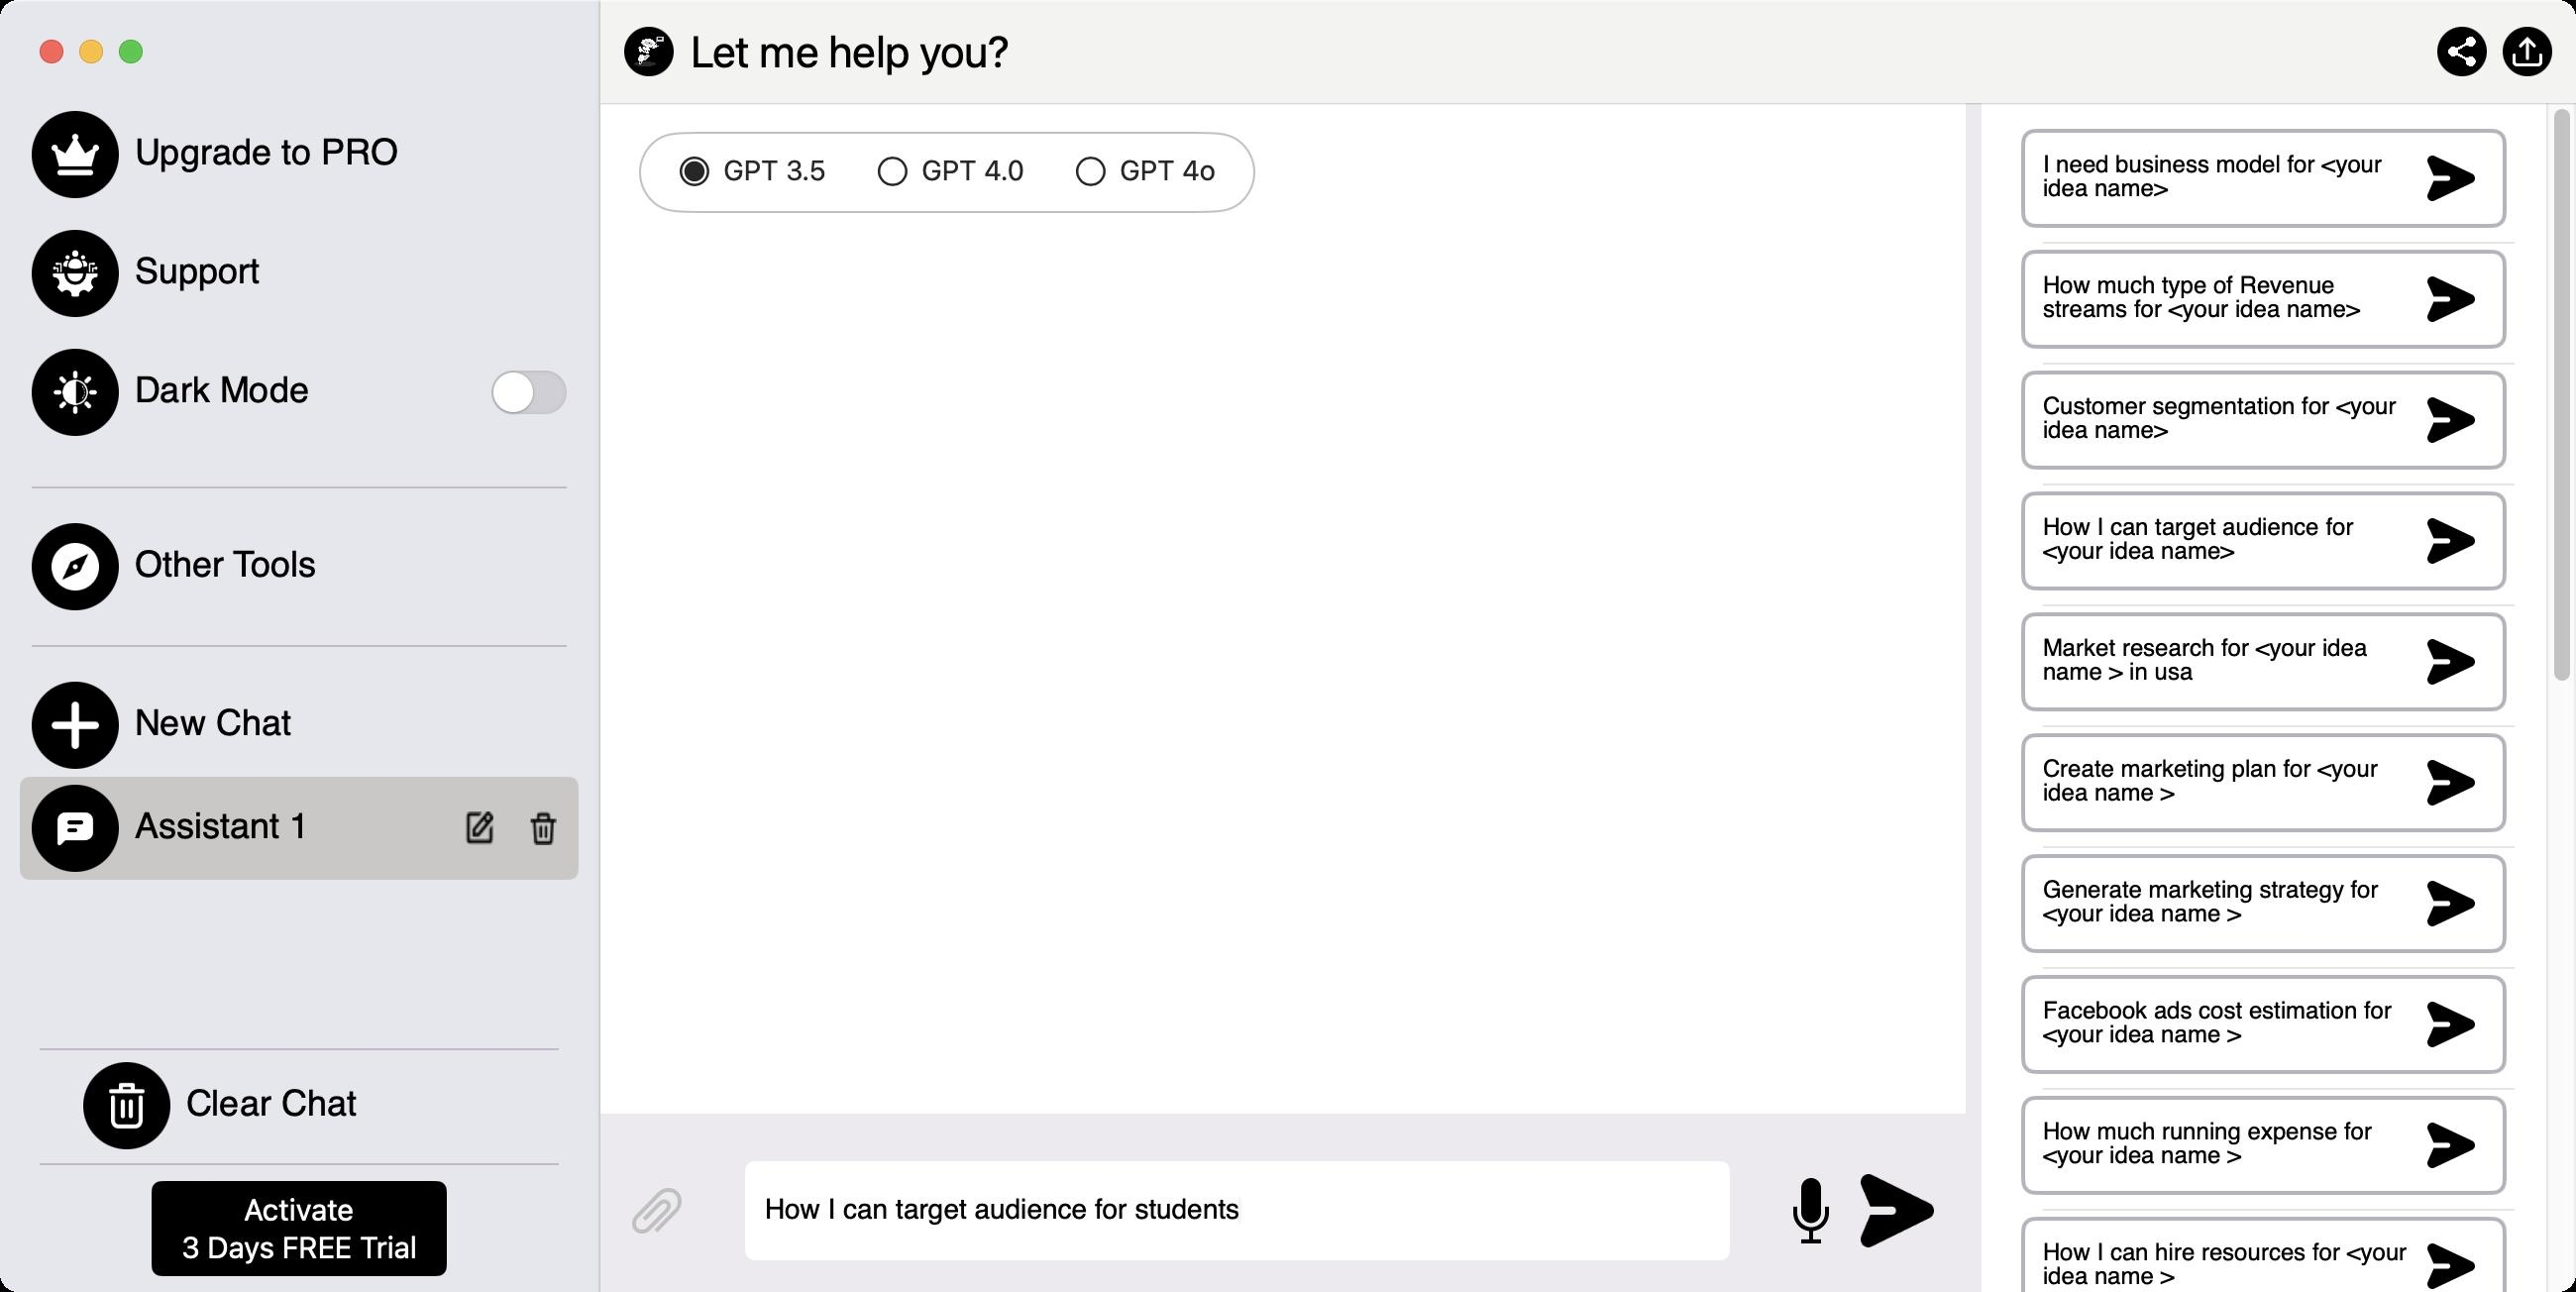
Accessibility tree:
{"name": "", "role": "AXWindow", "description": null, "role_description": "standard window", "value": null, "position": "214.00;221.00", "size": "1300;652", "children": [{"name": null, "role": "AXGroup", "description": null, "role_description": "group", "value": null, "position": "0.00;0.00", "size": "1300;652", "children": [{"name": null, "role": "AXSplitGroup", "description": null, "role_description": "split group", "value": null, "position": "0.00;0.00", "size": "1300;652", "children": [{"name": null, "role": "AXGroup", "description": null, "role_description": "group", "value": null, "position": "0.00;0.00", "size": "302;652", "children": [{"name": null, "role": "AXScrollArea", "description": null, "role_description": "scroll area", "value": null, "position": "0.00;52.00", "size": "302;469", "children": [{"name": null, "role": "AXOutline", "description": "Sidebar", "role_description": "outline", "value": null, "position": "0.00;52.00", "size": "302;469", "children": [{"name": null, "role": "AXRow", "description": null, "role_description": "outline row", "value": null, "position": "0.00;52.00", "size": "302;60", "children": [{"name": null, "role": "AXCell", "description": null, "role_description": "cell", "value": null, "position": "10.00;52.00", "size": "282;60", "children": [{"name": null, "role": "AXImage", "description": "royal-crown", "role_description": "image", "value": null, "position": "26.00;66.00", "size": "24;24", "children": []}, {"name": null, "role": "AXStaticText", "description": null, "role_description": "text", "value": "Upgrade to PRO", "position": "68.00;69.00", "size": "134;18", "children": []}]}]}, {"name": null, "role": "AXRow", "description": null, "role_description": "outline row", "value": null, "position": "0.00;112.00", "size": "302;60", "children": [{"name": null, "role": "AXCell", "description": null, "role_description": "cell", "value": null, "position": "10.00;112.00", "size": "282;60", "children": [{"name": null, "role": "AXImage", "description": "chatsupport", "role_description": "image", "value": null, "position": "26.00;126.00", "size": "24;24", "children": []}, {"name": null, "role": "AXStaticText", "description": null, "role_description": "text", "value": "Support", "position": "68.00;129.00", "size": "64;18", "children": []}]}]}, {"name": null, "role": "AXRow", "description": null, "role_description": "outline row", "value": null, "position": "0.00;172.00", "size": "302;60", "children": [{"name": null, "role": "AXCell", "description": null, "role_description": "cell", "value": null, "position": "10.00;172.00", "size": "282;60", "children": [{"name": null, "role": "AXImage", "description": "night", "role_description": "image", "value": null, "position": "26.00;186.00", "size": "24;24", "children": []}, {"name": null, "role": "AXStaticText", "description": null, "role_description": "text", "value": "Dark Mode", "position": "68.00;189.00", "size": "88;18", "children": []}, {"name": null, "role": "AXCheckBox", "description": null, "role_description": "toggle button", "value": 0, "position": "248.00;187.00", "size": "38;22", "children": []}]}]}, {"name": null, "role": "AXRow", "description": null, "role_description": "outline row", "value": null, "position": "0.00;232.00", "size": "302;28", "children": [{"name": null, "role": "AXCell", "description": null, "role_description": "cell", "value": null, "position": "10.00;232.00", "size": "282;28", "children": []}]}, {"name": null, "role": "AXRow", "description": null, "role_description": "outline row", "value": null, "position": "0.00;260.00", "size": "302;52", "children": [{"name": null, "role": "AXCell", "description": null, "role_description": "cell", "value": null, "position": "10.00;260.00", "size": "282;52", "children": [{"name": null, "role": "AXButton", "description": "Other Tools", "role_description": "button", "value": null, "position": "16.00;264.00", "size": "144;44", "children": []}]}]}, {"name": null, "role": "AXRow", "description": null, "role_description": "outline row", "value": null, "position": "0.00;312.00", "size": "302;28", "children": [{"name": null, "role": "AXCell", "description": null, "role_description": "cell", "value": null, "position": "10.00;312.00", "size": "282;28", "children": []}]}, {"name": null, "role": "AXRow", "description": null, "role_description": "outline row", "value": null, "position": "0.00;340.00", "size": "302;52", "children": [{"name": null, "role": "AXCell", "description": null, "role_description": "cell", "value": null, "position": "10.00;340.00", "size": "282;52", "children": [{"name": null, "role": "AXImage", "description": "newchat", "role_description": "image", "value": null, "position": "26.00;354.00", "size": "24;24", "children": []}, {"name": null, "role": "AXStaticText", "description": null, "role_description": "text", "value": "New Chat", "position": "68.00;357.00", "size": "80;18", "children": []}]}]}, {"name": null, "role": "AXRow", "description": null, "role_description": "outline row", "value": null, "position": "0.00;392.00", "size": "302;52", "children": [{"name": null, "role": "AXCell", "description": null, "role_description": "cell", "value": null, "position": "10.00;392.00", "size": "282;52", "children": [{"name": null, "role": "AXButton", "description": "Assistant 1", "role_description": "button", "value": null, "position": "16.00;396.00", "size": "140;44", "children": []}, {"name": null, "role": "AXImage", "description": "Edit_AssLight", "role_description": "image", "value": null, "position": "235.00;409.50", "size": "14;17", "children": []}, {"name": null, "role": "AXImage", "description": "Trash_AssLight", "role_description": "image", "value": null, "position": "267.00;409.50", "size": "14;17", "children": []}]}]}, {"name": null, "role": "AXColumn", "description": null, "role_description": "column", "value": null, "position": "10.00;52.00", "size": "282;469", "children": []}]}]}, {"name": null, "role": "AXImage", "description": "delete", "role_description": "image", "value": null, "position": "52.00;546.00", "size": "24;24", "children": []}, {"name": null, "role": "AXStaticText", "description": null, "role_description": "text", "value": "Clear Chat", "position": "93.75;548.91", "size": "86;18", "children": []}, {"name": null, "role": "AXStaticText", "description": null, "role_description": "text", "value": "Activate", "position": "123.00;601.00", "size": "56;19", "children": []}, {"name": null, "role": "AXStaticText", "description": null, "role_description": "text", "value": "3 Days FREE Trial", "position": "91.50;620.00", "size": "119;19", "children": []}]}, {"name": null, "role": "AXSplitter", "description": null, "role_description": "splitter", "value": 302.0, "position": "302.00;52.00", "size": "1;600", "children": []}, {"name": null, "role": "AXGroup", "description": null, "role_description": "group", "value": null, "position": "303.00;0.00", "size": "997;652", "children": [{"name": null, "role": "AXButton", "description": "GPT 3.5", "role_description": "button", "value": null, "position": "343.00;77.00", "size": "74;17", "children": []}, {"name": null, "role": "AXButton", "description": "GPT 4.0", "role_description": "button", "value": null, "position": "443.00;77.00", "size": "74;17", "children": []}, {"name": null, "role": "AXButton", "description": "GPT 4o", "role_description": "button", "value": null, "position": "543.00;77.00", "size": "71;17", "children": []}, {"name": null, "role": "AXScrollArea", "description": null, "role_description": "scroll area", "value": null, "position": "303.00;130.00", "size": "689;432", "children": [{"name": null, "role": "AXTable", "description": null, "role_description": "list", "value": null, "position": "303.00;130.00", "size": "689;432", "children": [{"name": null, "role": "AXColumn", "description": null, "role_description": "column", "value": null, "position": "303.00;130.00", "size": "689;432", "children": []}]}]}, {"name": null, "role": "AXImage", "description": "c_f_gallery", "role_description": "image", "value": null, "position": "319.00;599.50", "size": "25;23", "children": []}, {"name": null, "role": "AXTextField", "description": null, "role_description": "text field", "value": "How I can target audience for students", "position": "386.00;604.00", "size": "477;14", "children": []}, {"name": null, "role": "AXImage", "description": "mic", "role_description": "image", "value": null, "position": "905.00;594.50", "size": "18;33", "children": []}, {"name": null, "role": "AXImage", "description": "sendp", "role_description": "image", "value": null, "position": "939.00;592.50", "size": "37;37", "children": []}, {"name": null, "role": "AXScrollArea", "description": null, "role_description": "scroll area", "value": null, "position": "1000.00;52.00", "size": "300;600", "children": [{"name": null, "role": "AXTable", "description": null, "role_description": "list", "value": null, "position": "1000.00;52.00", "size": "300;600", "children": [{"name": null, "role": "AXRow", "description": null, "role_description": "table row", "value": null, "position": "1000.00;62.00", "size": "285;61", "children": [{"name": null, "role": "AXCell", "description": null, "role_description": "cell", "value": null, "position": "1016.00;62.00", "size": "253;61", "children": [{"name": null, "role": "AXStaticText", "description": null, "role_description": "text", "value": "I need business model for <your idea name>", "position": "1031.00;78.00", "size": "174;24", "children": []}, {"name": null, "role": "AXImage", "description": "sendp", "role_description": "image", "value": null, "position": "1225.00;78.50", "size": "24;23", "children": []}]}]}, {"name": null, "role": "AXRow", "description": null, "role_description": "table row", "value": null, "position": "1000.00;123.00", "size": "285;61", "children": [{"name": null, "role": "AXCell", "description": null, "role_description": "cell", "value": null, "position": "1016.00;123.00", "size": "253;61", "children": [{"name": null, "role": "AXStaticText", "description": null, "role_description": "text", "value": "How much type of Revenue streams for <your idea name>", "position": "1031.00;139.00", "size": "160;24", "children": []}, {"name": null, "role": "AXImage", "description": "sendp", "role_description": "image", "value": null, "position": "1225.00;139.50", "size": "24;23", "children": []}]}]}, {"name": null, "role": "AXRow", "description": null, "role_description": "table row", "value": null, "position": "1000.00;184.00", "size": "285;61", "children": [{"name": null, "role": "AXCell", "description": null, "role_description": "cell", "value": null, "position": "1016.00;184.00", "size": "253;61", "children": [{"name": null, "role": "AXStaticText", "description": null, "role_description": "text", "value": "Customer segmentation for <your idea name>", "position": "1031.00;200.00", "size": "182;24", "children": []}, {"name": null, "role": "AXImage", "description": "sendp", "role_description": "image", "value": null, "position": "1225.00;200.50", "size": "24;23", "children": []}]}]}, {"name": null, "role": "AXRow", "description": null, "role_description": "table row", "value": null, "position": "1000.00;245.00", "size": "285;61", "children": [{"name": null, "role": "AXCell", "description": null, "role_description": "cell", "value": null, "position": "1016.00;245.00", "size": "253;61", "children": [{"name": null, "role": "AXStaticText", "description": null, "role_description": "text", "value": "How I can target audience for <your idea name>", "position": "1031.00;261.00", "size": "160;24", "children": []}, {"name": null, "role": "AXImage", "description": "sendp", "role_description": "image", "value": null, "position": "1225.00;261.50", "size": "24;23", "children": []}]}]}, {"name": null, "role": "AXRow", "description": null, "role_description": "table row", "value": null, "position": "1000.00;306.00", "size": "285;61", "children": [{"name": null, "role": "AXCell", "description": null, "role_description": "cell", "value": null, "position": "1016.00;306.00", "size": "253;61", "children": [{"name": null, "role": "AXStaticText", "description": null, "role_description": "text", "value": "Market research for <your idea name > in usa", "position": "1031.00;322.00", "size": "168;24", "children": []}, {"name": null, "role": "AXImage", "description": "sendp", "role_description": "image", "value": null, "position": "1225.00;322.50", "size": "24;23", "children": []}]}]}, {"name": null, "role": "AXRow", "description": null, "role_description": "table row", "value": null, "position": "1000.00;367.00", "size": "285;61", "children": [{"name": null, "role": "AXCell", "description": null, "role_description": "cell", "value": null, "position": "1016.00;367.00", "size": "253;61", "children": [{"name": null, "role": "AXStaticText", "description": null, "role_description": "text", "value": "Create marketing plan for <your idea name >", "position": "1031.00;383.00", "size": "172;24", "children": []}, {"name": null, "role": "AXImage", "description": "sendp", "role_description": "image", "value": null, "position": "1225.00;383.50", "size": "24;23", "children": []}]}]}, {"name": null, "role": "AXRow", "description": null, "role_description": "table row", "value": null, "position": "1000.00;428.00", "size": "285;61", "children": [{"name": null, "role": "AXCell", "description": null, "role_description": "cell", "value": null, "position": "1016.00;428.00", "size": "253;61", "children": [{"name": null, "role": "AXStaticText", "description": null, "role_description": "text", "value": "Generate marketing strategy for <your idea name >", "position": "1031.00;444.00", "size": "173;24", "children": []}, {"name": null, "role": "AXImage", "description": "sendp", "role_description": "image", "value": null, "position": "1225.00;444.50", "size": "24;23", "children": []}]}]}, {"name": null, "role": "AXRow", "description": null, "role_description": "table row", "value": null, "position": "1000.00;489.00", "size": "285;61", "children": [{"name": null, "role": "AXCell", "description": null, "role_description": "cell", "value": null, "position": "1016.00;489.00", "size": "253;61", "children": [{"name": null, "role": "AXStaticText", "description": null, "role_description": "text", "value": "Facebook ads cost estimation for <your idea name >", "position": "1031.00;505.00", "size": "180;24", "children": []}, {"name": null, "role": "AXImage", "description": "sendp", "role_description": "image", "value": null, "position": "1225.00;505.50", "size": "24;23", "children": []}]}]}, {"name": null, "role": "AXRow", "description": null, "role_description": "table row", "value": null, "position": "1000.00;550.00", "size": "285;61", "children": [{"name": null, "role": "AXCell", "description": null, "role_description": "cell", "value": null, "position": "1016.00;550.00", "size": "253;61", "children": [{"name": null, "role": "AXStaticText", "description": null, "role_description": "text", "value": "How much running expense for <your idea name >", "position": "1031.00;566.00", "size": "170;24", "children": []}, {"name": null, "role": "AXImage", "description": "sendp", "role_description": "image", "value": null, "position": "1225.00;566.50", "size": "24;23", "children": []}]}]}, {"name": null, "role": "AXRow", "description": null, "role_description": "table row", "value": null, "position": "1000.00;611.00", "size": "285;61", "children": [{"name": null, "role": "AXCell", "description": null, "role_description": "cell", "value": null, "position": "1016.00;611.00", "size": "253;61", "children": [{"name": null, "role": "AXStaticText", "description": null, "role_description": "text", "value": "How I can hire resources for <your idea name >", "position": "1031.00;627.00", "size": "186;24", "children": []}, {"name": null, "role": "AXImage", "description": "sendp", "role_description": "image", "value": null, "position": "1225.00;627.50", "size": "24;23", "children": []}]}]}, {"name": null, "role": "AXRow", "description": null, "role_description": "table row", "value": null, "position": "1000.00;672.00", "size": "285;28", "children": [{"name": null, "role": "AXCell", "description": null, "role_description": "cell", "value": null, "position": "1016.00;672.00", "size": "253;28", "children": [{"name": null, "role": "AXStaticText", "description": null, "role_description": "text", "value": "Generate a list of [number] company values for [company/brand]", "position": "-214.00;896.00", "size": "0;0", "children": []}, {"name": null, "role": "AXImage", "description": "sendp", "role_description": "image", "value": null, "position": "-214.00;896.00", "size": "0;0", "children": []}]}]}, {"name": null, "role": "AXRow", "description": null, "role_description": "table row", "value": null, "position": "1000.00;745.00", "size": "285;28", "children": [{"name": null, "role": "AXCell", "description": null, "role_description": "cell", "value": null, "position": "1016.00;745.00", "size": "253;28", "children": [{"name": null, "role": "AXStaticText", "description": null, "role_description": "text", "value": "Identify [number] challenges of scaling a business", "position": "-214.00;896.00", "size": "0;0", "children": []}, {"name": null, "role": "AXImage", "description": "sendp", "role_description": "image", "value": null, "position": "-214.00;896.00", "size": "0;0", "children": []}]}]}, {"name": null, "role": "AXRow", "description": null, "role_description": "table row", "value": null, "position": "1000.00;773.00", "size": "285;28", "children": [{"name": null, "role": "AXCell", "description": null, "role_description": "cell", "value": null, "position": "1016.00;773.00", "size": "253;28", "children": [{"name": null, "role": "AXStaticText", "description": null, "role_description": "text", "value": "Write an executive summary for a [industry/business type] business plan", "position": "-214.00;896.00", "size": "0;0", "children": []}, {"name": null, "role": "AXImage", "description": "sendp", "role_description": "image", "value": null, "position": "-214.00;896.00", "size": "0;0", "children": []}]}]}, {"name": null, "role": "AXRow", "description": null, "role_description": "table row", "value": null, "position": "1000.00;801.00", "size": "285;28", "children": [{"name": null, "role": "AXCell", "description": null, "role_description": "cell", "value": null, "position": "1016.00;801.00", "size": "253;28", "children": [{"name": null, "role": "AXStaticText", "description": null, "role_description": "text", "value": "Outline the benefits of starting a business in a niche market", "position": "-214.00;896.00", "size": "0;0", "children": []}, {"name": null, "role": "AXImage", "description": "sendp", "role_description": "image", "value": null, "position": "-214.00;896.00", "size": "0;0", "children": []}]}]}, {"name": null, "role": "AXRow", "description": null, "role_description": "table row", "value": null, "position": "1000.00;862.00", "size": "285;28", "children": [{"name": null, "role": "AXCell", "description": null, "role_description": "cell", "value": null, "position": "1016.00;862.00", "size": "253;28", "children": [{"name": null, "role": "AXStaticText", "description": null, "role_description": "text", "value": "Define the market opportunity and target customer segments for a [industry/business type] business", "position": "-214.00;896.00", "size": "0;0", "children": []}, {"name": null, "role": "AXImage", "description": "sendp", "role_description": "image", "value": null, "position": "-214.00;896.00", "size": "0;0", "children": []}]}]}, {"name": null, "role": "AXRow", "description": null, "role_description": "table row", "value": null, "position": "1000.00;935.00", "size": "285;28", "children": [{"name": null, "role": "AXCell", "description": null, "role_description": "cell", "value": null, "position": "1016.00;935.00", "size": "253;28", "children": [{"name": null, "role": "AXStaticText", "description": null, "role_description": "text", "value": " Write a [number of words] case study on [product/service] success", "position": "-214.00;896.00", "size": "0;0", "children": []}, {"name": null, "role": "AXImage", "description": "sendp", "role_description": "image", "value": null, "position": "-214.00;896.00", "size": "0;0", "children": []}]}]}, {"name": null, "role": "AXRow", "description": null, "role_description": "table row", "value": null, "position": "1000.00;951.00", "size": "285;28", "children": [{"name": null, "role": "AXCell", "description": null, "role_description": "cell", "value": null, "position": "1016.00;951.00", "size": "253;28", "children": [{"name": null, "role": "AXStaticText", "description": null, "role_description": "text", "value": "Describe the competition in the [industry/business type] market and how the business differentiates itself", "position": "-214.00;896.00", "size": "0;0", "children": []}, {"name": null, "role": "AXImage", "description": "sendp", "role_description": "image", "value": null, "position": "-214.00;896.00", "size": "0;0", "children": []}]}]}, {"name": null, "role": "AXRow", "description": null, "role_description": "table row", "value": null, "position": "1000.00;1036.00", "size": "285;28", "children": [{"name": null, "role": "AXCell", "description": null, "role_description": "cell", "value": null, "position": "1016.00;1036.00", "size": "253;28", "children": [{"name": null, "role": "AXStaticText", "description": null, "role_description": "text", "value": "Write a [number of words] press release about [news/event/update]", "position": "-214.00;896.00", "size": "0;0", "children": []}, {"name": null, "role": "AXImage", "description": "sendp", "role_description": "image", "value": null, "position": "-214.00;896.00", "size": "0;0", "children": []}]}]}, {"name": null, "role": "AXRow", "description": null, "role_description": "table row", "value": null, "position": "1000.00;1064.00", "size": "285;61", "children": [{"name": null, "role": "AXCell", "description": null, "role_description": "cell", "value": null, "position": "1016.00;1064.00", "size": "253;61", "children": [{"name": null, "role": "AXStaticText", "description": null, "role_description": "text", "value": "Generate a list of [number] ways to increase [product/service] sales", "position": "-214.00;896.00", "size": "0;0", "children": []}, {"name": null, "role": "AXImage", "description": "sendp", "role_description": "image", "value": null, "position": "-214.00;896.00", "size": "0;0", "children": []}]}]}, {"name": null, "role": "AXRow", "description": null, "role_description": "table row", "value": null, "position": "1000.00;1092.00", "size": "285;28", "children": [{"name": null, "role": "AXCell", "description": null, "role_description": "cell", "value": null, "position": "1016.00;1092.00", "size": "253;28", "children": [{"name": null, "role": "AXStaticText", "description": null, "role_description": "text", "value": "Outline the key components of a business plan for a [industry/business type] business", "position": "-214.00;896.00", "size": "0;0", "children": []}, {"name": null, "role": "AXImage", "description": "sendp", "role_description": "image", "value": null, "position": "-214.00;896.00", "size": "0;0", "children": []}]}]}, {"name": null, "role": "AXRow", "description": null, "role_description": "table row", "value": null, "position": "1000.00;1120.00", "size": "285;28", "children": [{"name": null, "role": "AXCell", "description": null, "role_description": "cell", "value": null, "position": "1016.00;1120.00", "size": "253;28", "children": [{"name": null, "role": "AXStaticText", "description": null, "role_description": "text", "value": "Write a [number of words] blog post on [topic]", "position": "-214.00;896.00", "size": "0;0", "children": []}, {"name": null, "role": "AXImage", "description": "sendp", "role_description": "image", "value": null, "position": "-214.00;896.00", "size": "0;0", "children": []}]}]}, {"name": null, "role": "AXRow", "description": null, "role_description": "table row", "value": null, "position": "1000.00;1181.00", "size": "285;73", "children": [{"name": null, "role": "AXCell", "description": null, "role_description": "cell", "value": null, "position": "1016.00;1181.00", "size": "253;73", "children": [{"name": null, "role": "AXStaticText", "description": null, "role_description": "text", "value": "Outline the key components of a business plan for a [industry/business type] business", "position": "-214.00;896.00", "size": "0;0", "children": []}, {"name": null, "role": "AXImage", "description": "sendp", "role_description": "image", "value": null, "position": "-214.00;896.00", "size": "0;0", "children": []}]}]}, {"name": null, "role": "AXRow", "description": null, "role_description": "table row", "value": null, "position": "1000.00;1254.00", "size": "285;28", "children": [{"name": null, "role": "AXCell", "description": null, "role_description": "cell", "value": null, "position": "1016.00;1209.00", "size": "253;28", "children": [{"name": null, "role": "AXStaticText", "description": null, "role_description": "text", "value": "Define the market opportunity and target customer segments for a [industry/business type] business", "position": "-214.00;896.00", "size": "0;0", "children": []}, {"name": null, "role": "AXImage", "description": "sendp", "role_description": "image", "value": null, "position": "-214.00;896.00", "size": "0;0", "children": []}]}]}, {"name": null, "role": "AXRow", "description": null, "role_description": "table row", "value": null, "position": "1000.00;1237.00", "size": "285;28", "children": [{"name": null, "role": "AXCell", "description": null, "role_description": "cell", "value": null, "position": "1016.00;1237.00", "size": "253;28", "children": [{"name": null, "role": "AXStaticText", "description": null, "role_description": "text", "value": "Write a detailed SWOT analysis for [company/brand/product/service]", "position": "-214.00;896.00", "size": "0;0", "children": []}, {"name": null, "role": "AXImage", "description": "sendp", "role_description": "image", "value": null, "position": "-214.00;896.00", "size": "0;0", "children": []}]}]}, {"name": null, "role": "AXRow", "description": null, "role_description": "table row", "value": null, "position": "1000.00;1265.00", "size": "285;28", "children": [{"name": null, "role": "AXCell", "description": null, "role_description": "cell", "value": null, "position": "1016.00;1265.00", "size": "253;28", "children": [{"name": null, "role": "AXStaticText", "description": null, "role_description": "text", "value": "Give [number] tips for securing funding for a new business", "position": "-214.00;896.00", "size": "0;0", "children": []}, {"name": null, "role": "AXImage", "description": "sendp", "role_description": "image", "value": null, "position": "-214.00;896.00", "size": "0;0", "children": []}]}]}, {"name": null, "role": "AXColumn", "description": null, "role_description": "column", "value": null, "position": "1010.00;52.00", "size": "265;1284", "children": []}]}, {"name": null, "role": "AXScrollBar", "description": null, "role_description": "scroll bar", "value": 0.0, "position": "1285.00;52.00", "size": "15;600", "children": [{"name": null, "role": "AXValueIndicator", "description": null, "role_description": "value indicator", "value": 0.0, "position": "1285.00;54.00", "size": "15;290", "children": []}, {"name": null, "role": "AXButton", "description": null, "role_description": "increment arrow button", "value": null, "position": "1285.00;52.00", "size": "0;0", "children": []}, {"name": null, "role": "AXButton", "description": null, "role_description": "decrement arrow button", "value": null, "position": "1285.00;52.00", "size": "0;0", "children": []}, {"name": null, "role": "AXButton", "description": null, "role_description": "increment page button", "value": null, "position": "1285.00;345.00", "size": "15;307", "children": []}, {"name": null, "role": "AXButton", "description": null, "role_description": "decrement page button", "value": null, "position": "1285.00;52.00", "size": "15;2", "children": []}]}]}]}]}]}, {"name": null, "role": "AXToolbar", "description": null, "role_description": "toolbar", "value": null, "position": "0.00;0.00", "size": "1300;52", "children": [{"name": null, "role": "AXGroup", "description": null, "role_description": "group", "value": null, "position": "311.00;0.00", "size": "33;52", "children": [{"name": null, "role": "AXImage", "description": "CB_App_Icon_SVG", "role_description": "image", "value": null, "position": "320.00;18.50", "size": "15;15", "children": []}]}, {"name": null, "role": "AXGroup", "description": null, "role_description": "group", "value": null, "position": "344.00;0.00", "size": "170;52", "children": [{"name": null, "role": "AXStaticText", "description": null, "role_description": "text", "value": "Let me help you?", "position": "348.50;13.00", "size": "162;26", "children": []}]}, {"name": null, "role": "AXGroup", "description": null, "role_description": "group", "value": null, "position": "1226.00;0.00", "size": "33;52", "children": [{"name": null, "role": "AXImage", "description": "share", "role_description": "image", "value": null, "position": "1235.00;18.50", "size": "15;15", "children": []}]}, {"name": null, "role": "AXGroup", "description": null, "role_description": "group", "value": null, "position": "1259.00;0.00", "size": "33;52", "children": [{"name": null, "role": "AXImage", "description": "upload", "role_description": "image", "value": null, "position": "1268.00;18.50", "size": "15;15", "children": []}]}]}, {"name": null, "role": "AXButton", "description": null, "role_description": "close button", "value": null, "position": "19.00;18.00", "size": "14;16", "children": []}, {"name": null, "role": "AXButton", "description": null, "role_description": "full screen button", "value": null, "position": "59.00;18.00", "size": "14;16", "children": [{"name": null, "role": "AXGroup", "description": null, "role_description": "group", "value": null, "position": "59.00;18.00", "size": "14;16", "children": [{"name": null, "role": "AXGroup", "description": null, "role_description": "group", "value": null, "position": "59.00;18.00", "size": "14;16", "children": []}]}]}, {"name": null, "role": "AXButton", "description": null, "role_description": "minimise button", "value": null, "position": "39.00;18.00", "size": "14;16", "children": []}, {"name": null, "role": "AXStaticText", "description": null, "role_description": "text", "value": "", "position": "514.00;0.00", "size": "712;52", "children": []}]}